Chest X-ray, PA view. Patient: 30 years old, sex M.
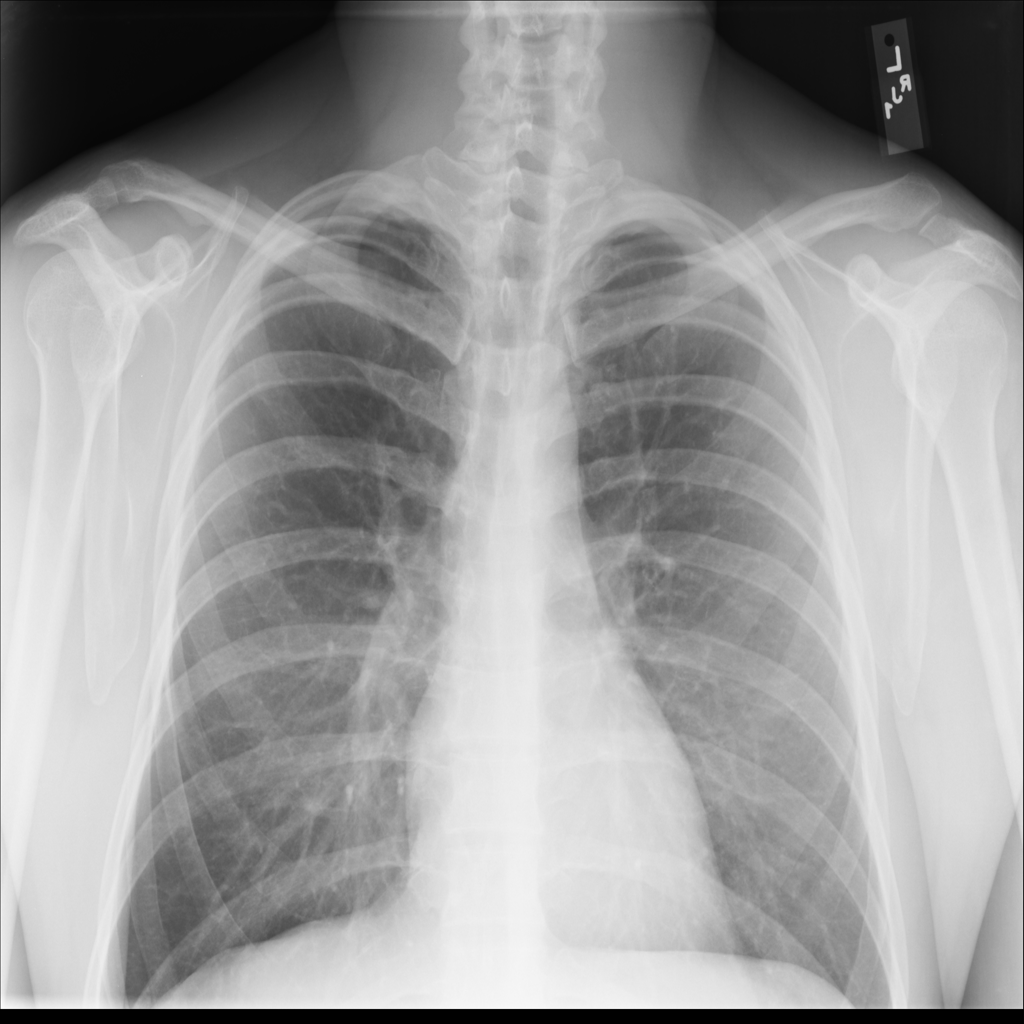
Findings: No Finding